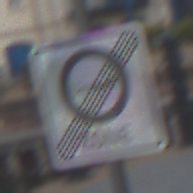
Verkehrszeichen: EndeUmweltzone
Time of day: MorningAfternoon
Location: Outdoor (Urban)
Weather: Overcast
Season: NotSpecified
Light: Natural